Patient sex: M
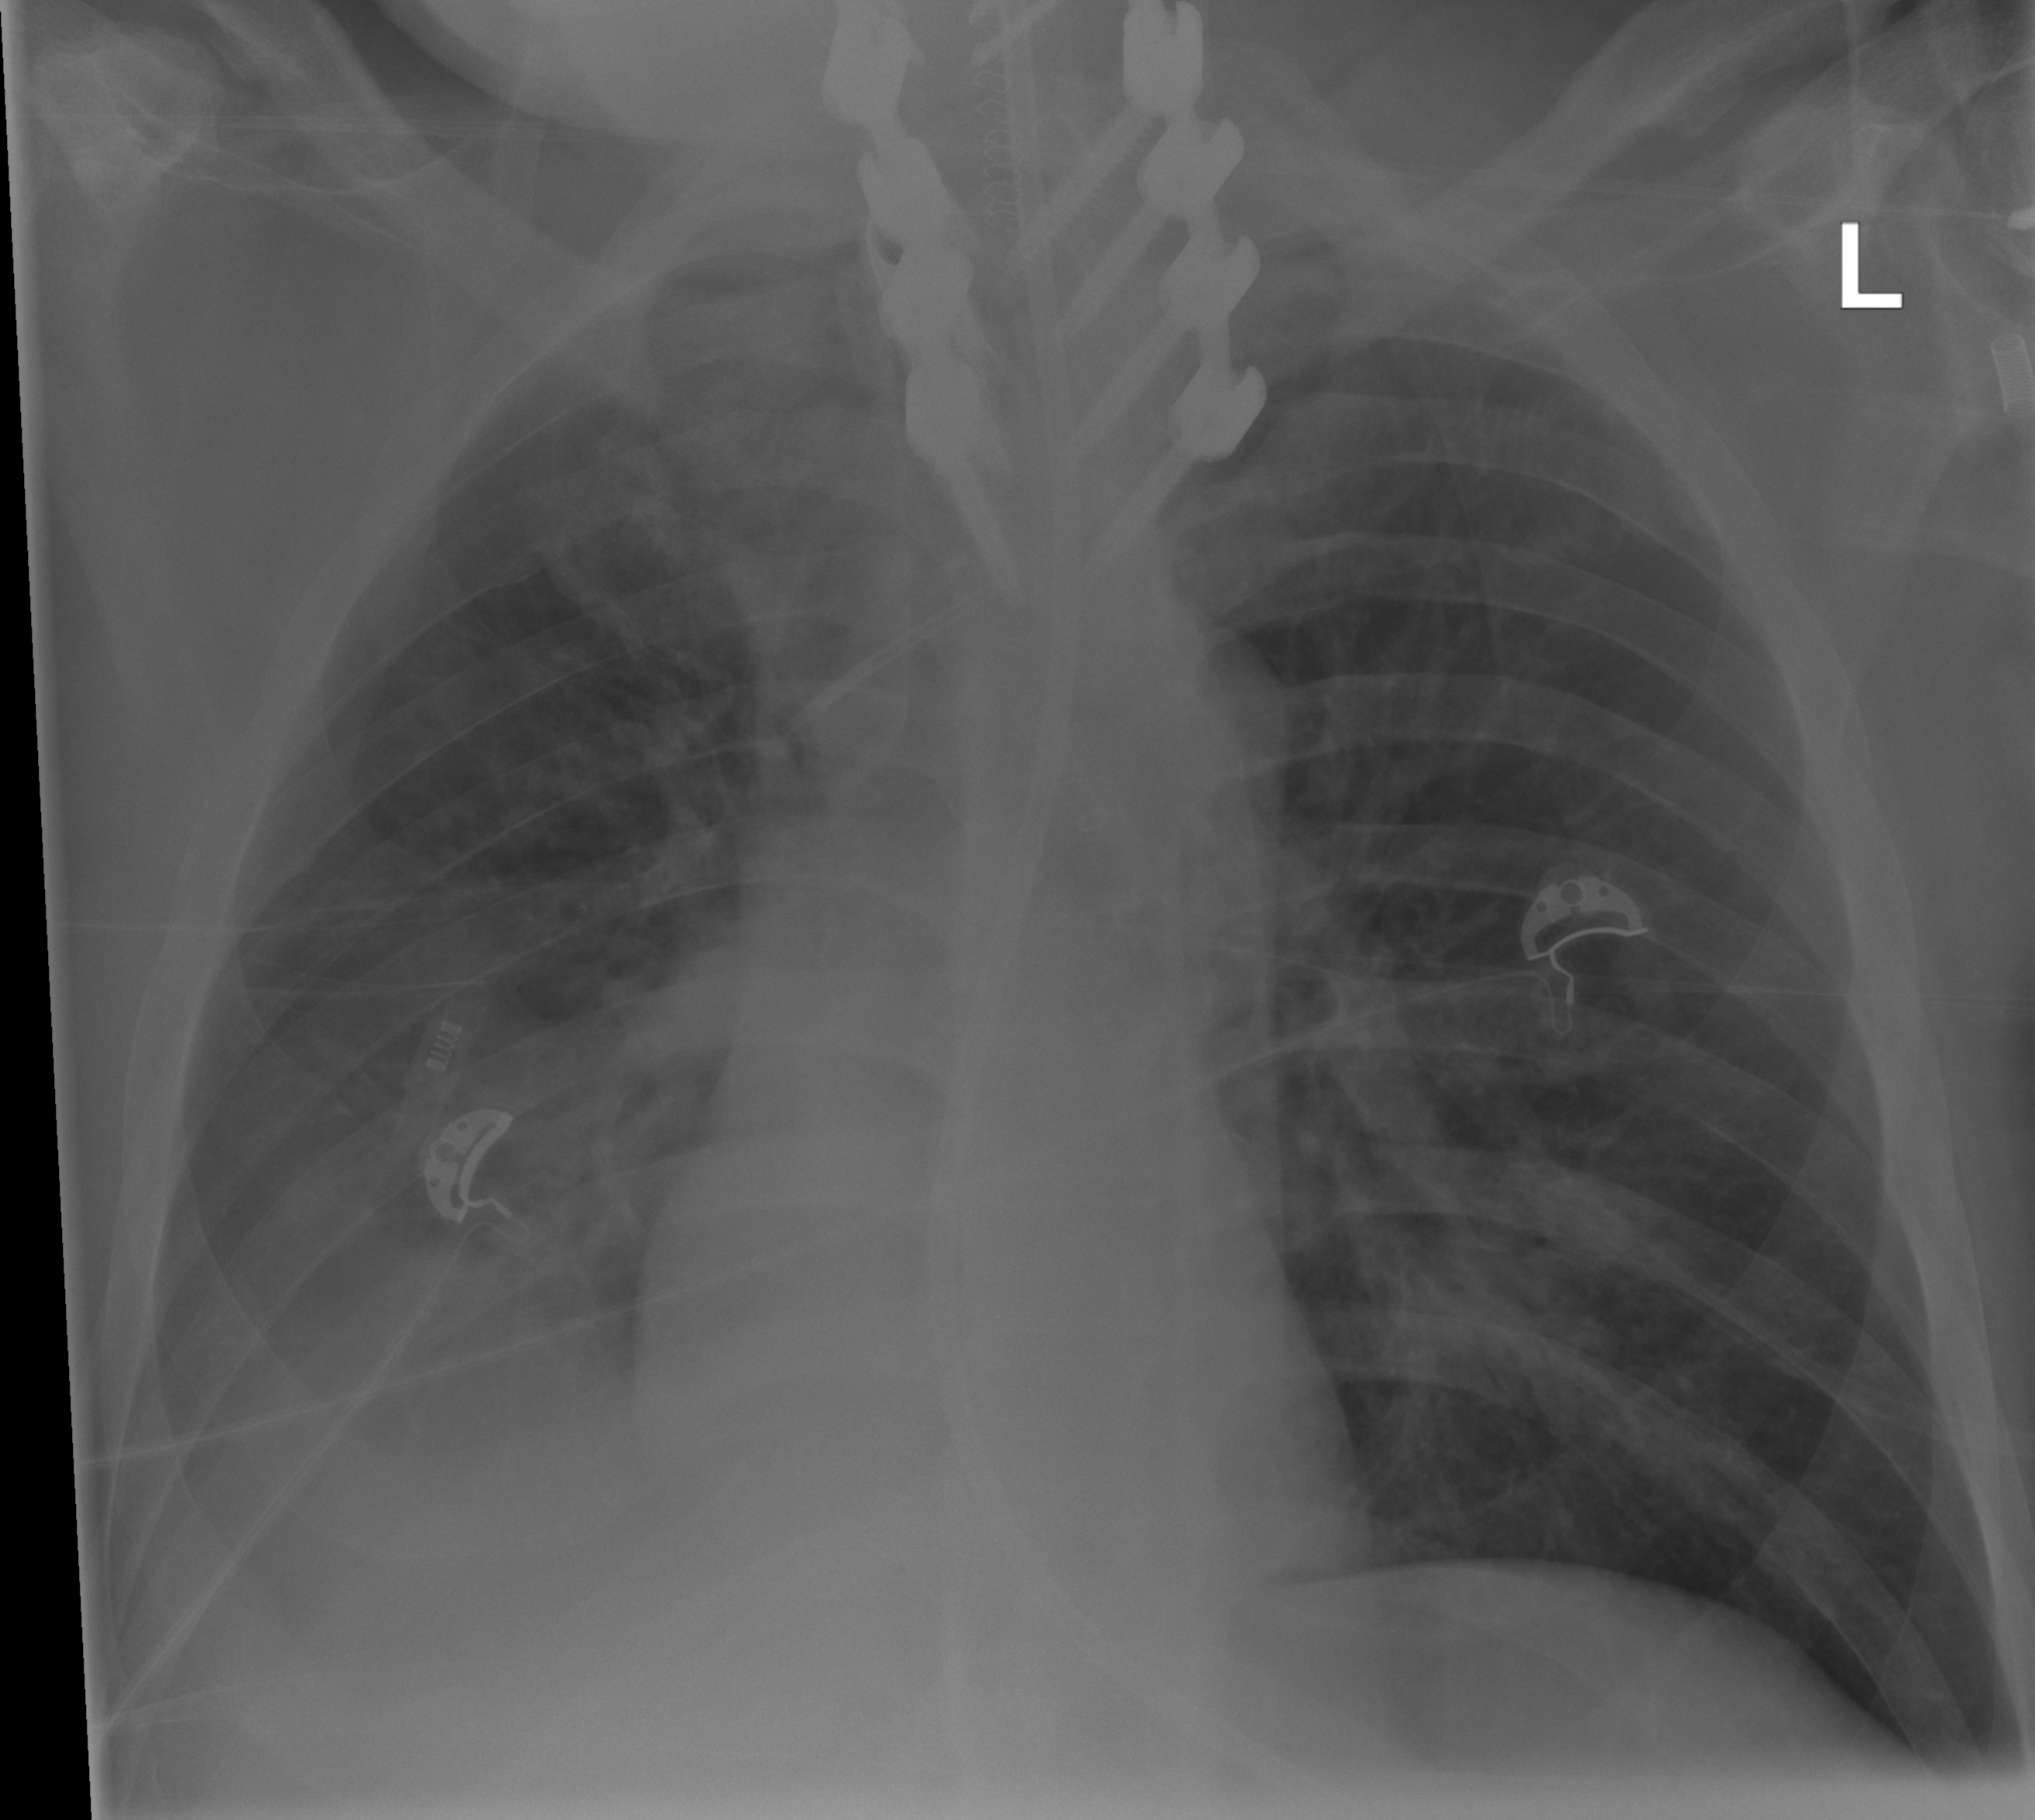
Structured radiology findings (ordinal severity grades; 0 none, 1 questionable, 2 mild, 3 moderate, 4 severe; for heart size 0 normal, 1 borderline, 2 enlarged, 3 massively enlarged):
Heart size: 0
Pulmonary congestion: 0
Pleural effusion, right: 3
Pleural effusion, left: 0
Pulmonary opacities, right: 0
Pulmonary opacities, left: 2
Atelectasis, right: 2
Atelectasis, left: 0